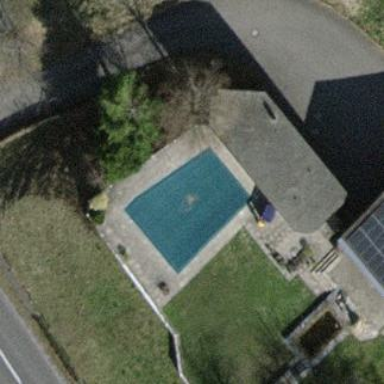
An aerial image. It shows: Swimming pool located in leisure land.